Question: How can i create a self iterating query to concatenate all Name's Columns from an ID, find a refID matching the id passed in, and repeating the above sequence.
'''
id Name refID
34 Name1 37
37 Name2 0
253 Name3 34
254 Name4 0
272 Name5 0
273 Name6 0
'''

'37''Name2''34''refID''37''Name1''253''refID''34''Name3''253''refID's''Result = Name2, Name1, Name3'
We also only want the query to start looking if the id's refID was initially 0.
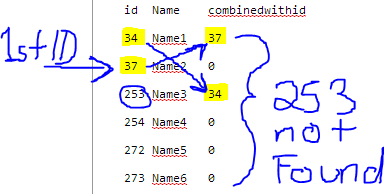
Answer: I think you are looking for a recursive query. What you got there is comparable to a tree structure.
Also you want your result to be just one row if i understand you right.
On what Database are you working? As far as i know MySql does not support recursive queries. In SQL Server you can achieve this with that something like this:
'''
with ref(id, refId, name ) as(
select id, refId, cast((name + ' ') as varchar(max))
from test
where id = 37
union all
select t.id, t.refId, cast((r.name + t.name + ' ') as varchar(max))
from test t
join ref r
on r.id = t.refId
)
select top 1 name from ref
order by len(name) desc
'''
<URL>
I hope this helps. ;)